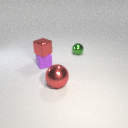
small purple rubber cube to the left of small green metal sphere